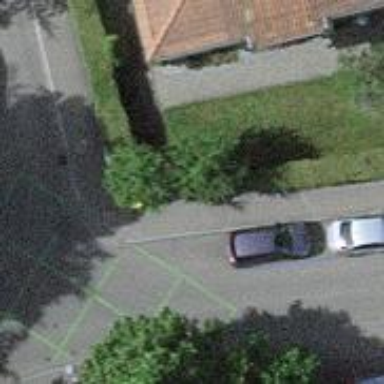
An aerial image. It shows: Post box is visible.